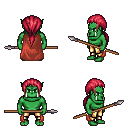
a pixel art fantasy rpg character, male body template, orc, green skin, maroon cape, gold greaves, ruby red ponytail hairstyle, spear, four views (front, back, left, right), 2x2 character sprite sheet, small pixel art, hard edges, no anti-aliasing